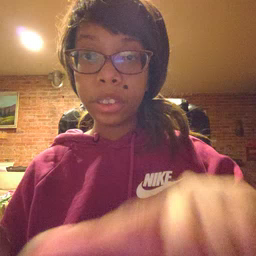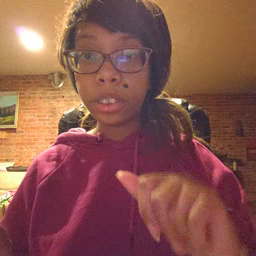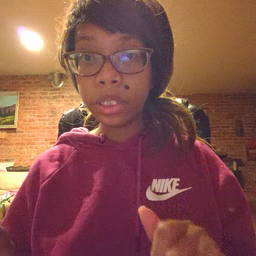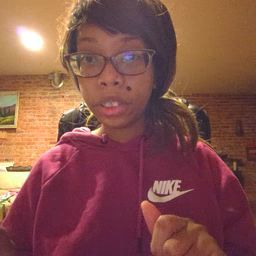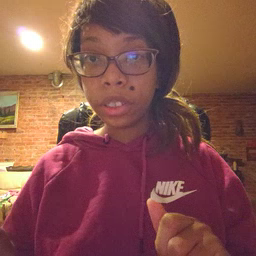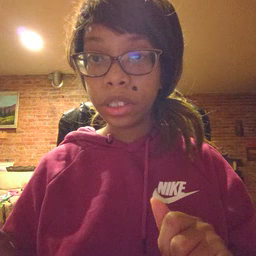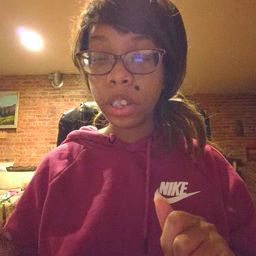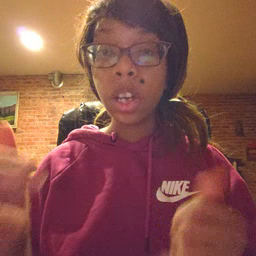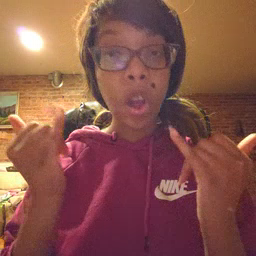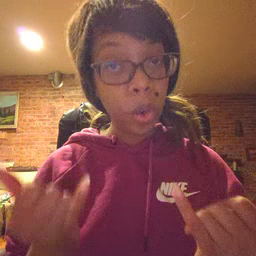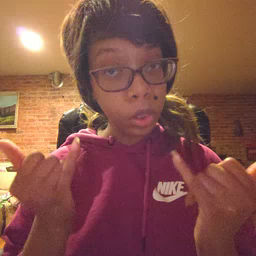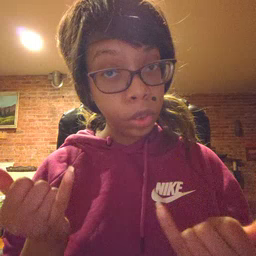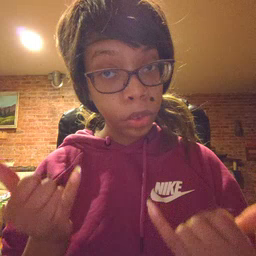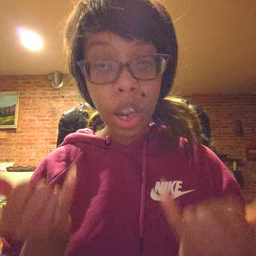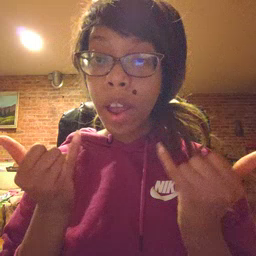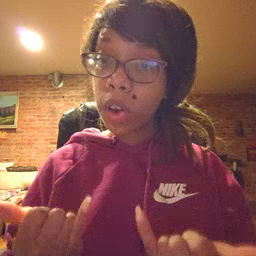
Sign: now